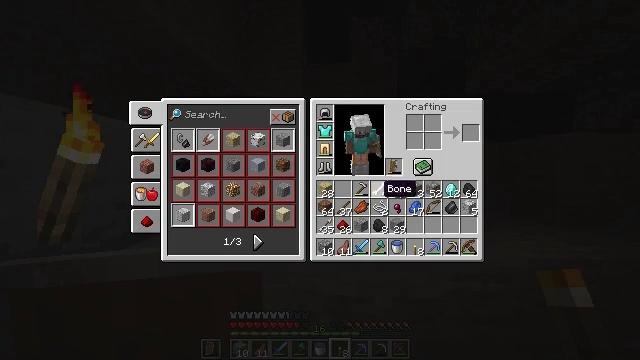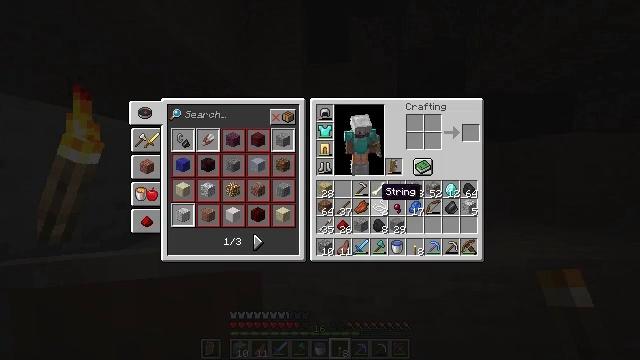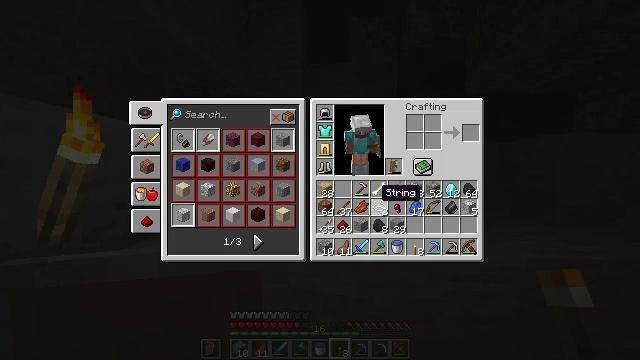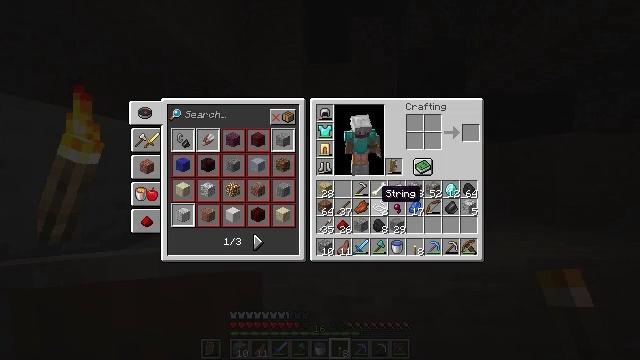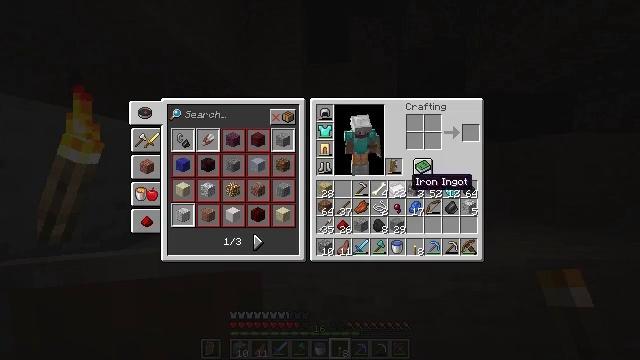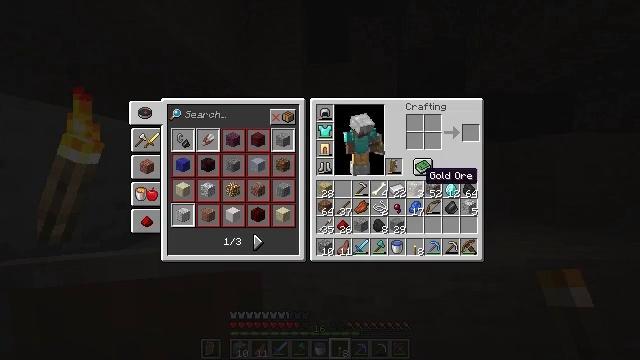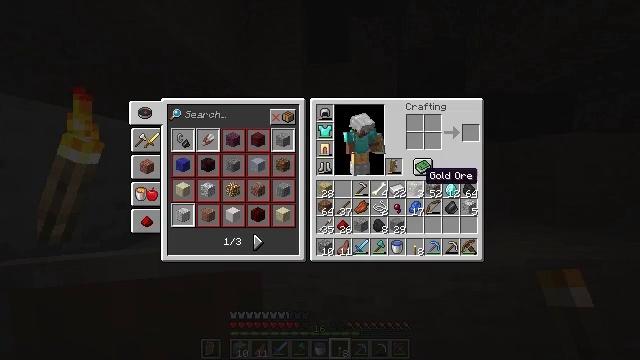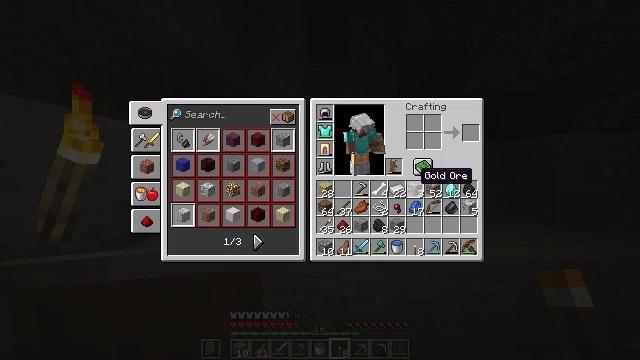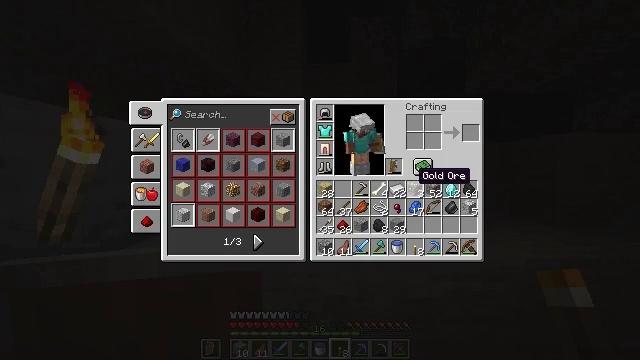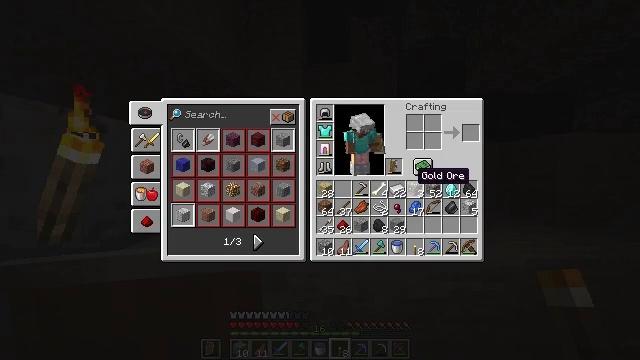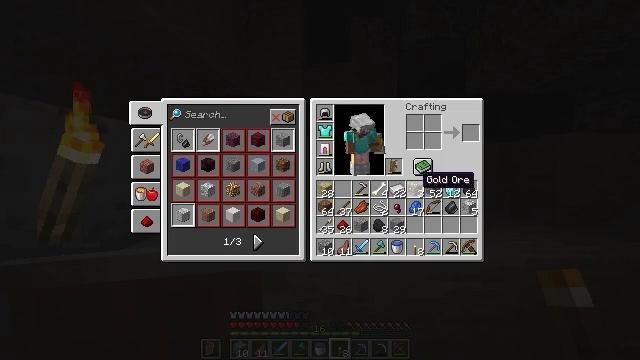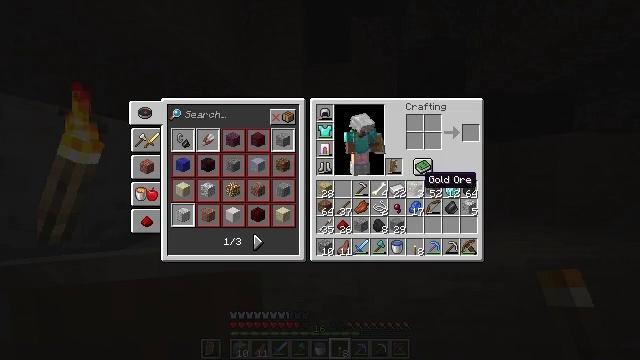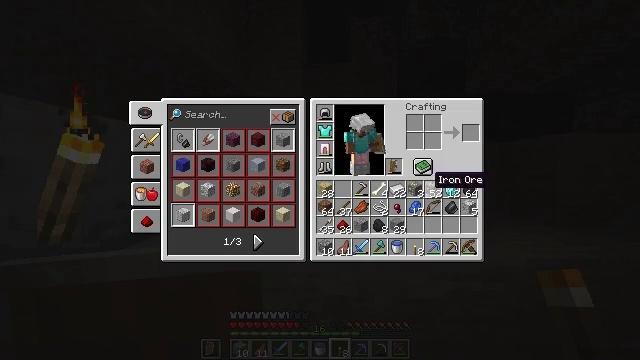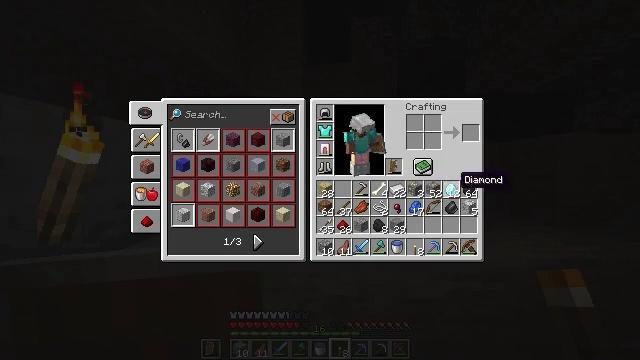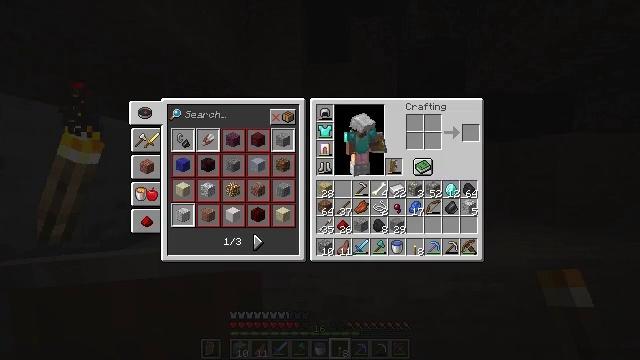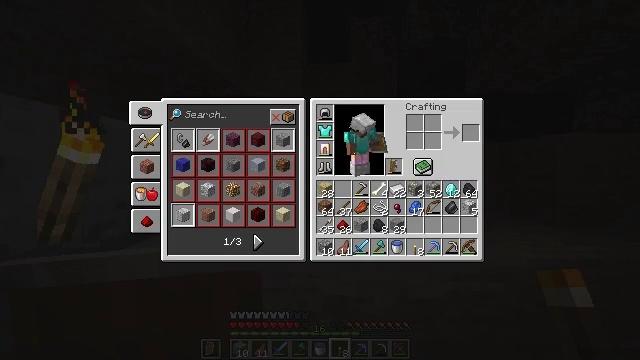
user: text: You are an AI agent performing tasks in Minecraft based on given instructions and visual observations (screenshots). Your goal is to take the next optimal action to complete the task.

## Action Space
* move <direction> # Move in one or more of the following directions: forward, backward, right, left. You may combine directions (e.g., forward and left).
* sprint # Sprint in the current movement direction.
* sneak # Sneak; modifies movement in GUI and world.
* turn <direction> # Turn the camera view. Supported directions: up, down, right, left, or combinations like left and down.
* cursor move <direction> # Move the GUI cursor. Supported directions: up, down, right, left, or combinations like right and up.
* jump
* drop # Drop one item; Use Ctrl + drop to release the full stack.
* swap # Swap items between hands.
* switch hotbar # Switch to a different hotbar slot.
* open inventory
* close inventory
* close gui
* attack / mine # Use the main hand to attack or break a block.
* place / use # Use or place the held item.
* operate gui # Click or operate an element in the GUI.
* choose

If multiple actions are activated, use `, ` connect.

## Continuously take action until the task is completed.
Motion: motion action
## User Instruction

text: Drop rotten flesh.
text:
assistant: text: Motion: sneak
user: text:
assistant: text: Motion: sneak
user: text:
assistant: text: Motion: sneak
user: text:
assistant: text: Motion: sneak, cursor move right and up
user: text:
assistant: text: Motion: sneak, cursor move right
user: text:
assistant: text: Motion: no_op
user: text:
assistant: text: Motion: no_op
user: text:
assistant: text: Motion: no_op
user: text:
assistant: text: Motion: no_op
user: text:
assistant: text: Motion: no_op
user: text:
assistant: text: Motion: no_op
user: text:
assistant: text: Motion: cursor move right
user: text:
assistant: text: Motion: cursor move right
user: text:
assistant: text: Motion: cursor move right
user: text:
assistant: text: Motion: cursor move right
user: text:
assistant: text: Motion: cursor move right
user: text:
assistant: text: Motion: cursor move right
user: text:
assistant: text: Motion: cursor move right
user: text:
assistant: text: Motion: no_op
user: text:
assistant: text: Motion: no_op
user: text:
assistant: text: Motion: no_op
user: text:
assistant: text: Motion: no_op
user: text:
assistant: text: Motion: no_op
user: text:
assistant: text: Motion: close inventory
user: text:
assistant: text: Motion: turn right and up, close inventory
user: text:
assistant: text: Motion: turn right and up
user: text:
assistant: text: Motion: turn right
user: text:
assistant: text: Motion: turn right
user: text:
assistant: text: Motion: turn right
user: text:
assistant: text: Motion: turn right